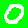
Digit: 0